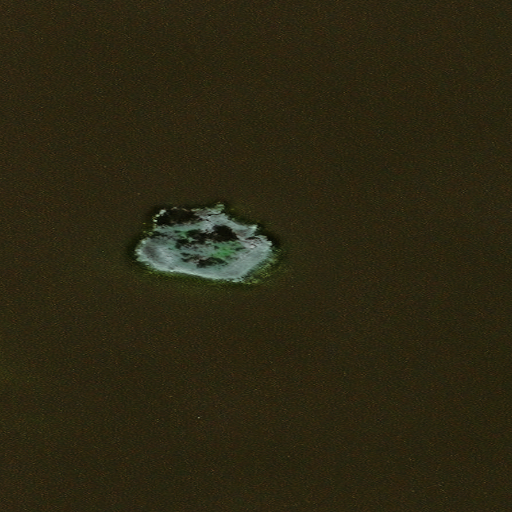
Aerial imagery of island in Alaska named Suloia Islet containing only unknown